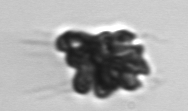
Label: Corymbellus